Question: I have tried this a few times and I still don't get how to go into a JSON feed and retrieve what I need to grab.
The feed looks like this, in my code i'm trying to pull out all the titles. I dont know how to get down into the Json Feed.

'''
- (void)viewDidLoad
{
[super viewDidLoad];
[UIApplication sharedApplication].networkActivityIndicatorVisible = YES;
NSURL *url = [NSURL URLWithString:@"http://api.storageroomapp.com/accounts/511a4f810f66026b640007b8/collections/511a51580f66023bff000ce9/entries.json?auth_token=Zty6nKsFyqpy7Yp5DP1L&preview_api=1"];
NSURLRequest *request = [NSURLRequest requestWithURL:url];
[[NSURLConnection alloc] initWithRequest:request delegate:self];
// Do any additional setup after loading the view from its nib.
}
-(void) connection:(NSURLConnection *)connection didReceiveResponse:(NSURLResponse *)response{
data = [[NSMutableData alloc] init];
}
-(void) connection:(NSURLConnection *)connection didReceiveData:(NSData *)theData{
[data appendData:theData];
}
-(void)connectionDidFinishLoading:(NSURLConnection *) connection{
[UIApplication sharedApplication].networkActivityIndicatorVisible = NO;
news = [NSJSONSerialization JSONObjectWithData:data options:nil error:nil];
[mainTableView reloadData];
}
-(void) connection:(NSURLConnection *)connection didFailWithError:(NSError *)error{
UIAlertView *errorView = [[UIAlertView alloc] initWithTitle:@"Error" message:@"The data could not be downloaded - please make sure you're connected to either 3G or Wi-FI" delegate:nil cancelButtonTitle:@"Dismiss" otherButtonTitles:nil];
[errorView show];
[UIApplication sharedApplication].networkActivityIndicatorVisible = NO;
}
-(int)numberOfSectionsInTableView:(UITableView *)tableView{
return 1;
}
-(int)tableView:(UITableView *)tableView numberOfRowsInSection:(NSInteger)section{
return [news count];
}
- (UITableViewCell *)tableView:(UITableView *)tableView cellForRowAtIndexPath:(NSIndexPath *)indexPath{
UITableViewCell *cell = [tableView dequeueReusableCellWithIdentifier:@"MainCell"];
if (cell == nil) {
cell = [[UITableViewCell alloc]initWithStyle:UITableViewCellStyleSubtitle reuseIdentifier:@"MainCell"];
cell.textLabel.text = [[news objectAtIndex:indexPath.row] objectForKey:@"title"];
}
return cell;
}
'''
and In my .H i have NSArray *news; and NSMutableData *data.
Any help would be great, could you please explain your self clearly as I'm a total newbie to this language.
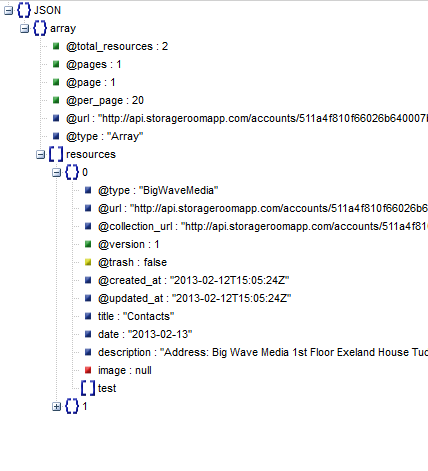
Answer: Looking at the logic that you have in your code and the sample JSON that you posted, it doesn't look like your array is being populated with what you would want.
Initially, the JSON is in the form of a dictionary (hence the curly braces in the image you provided). Therefore, you should adjust your initial parsing of the JSON to something like so:
'''
NSDictionary *dictionary = [NSJSONSerialization JSONObjectWithData:data options:nil error:nil];
'''
From here, you can receive a key from the dictionary. The one you'd be looking for is "array", which also actually is a dictionary despite its name.
'''
NSDictionary *arrayDictionary = dictionary[@"array"];
'''
Moving right along, you can finally access the "resources" array that you are looking for, and you can store that within the instance variable that you created in your .h file.
'''
news = arrayDictionary[@"resources"];
'''
Now, in the 'cellForRowAtIndexPath' method you can access various elements of this array based on the index path row that is provided to you.
'''
NSDictionary *newsItem = news[[indexPath row]];
'''
Finally, you can access various properties like the titles from that news item, and set the text label's text.
'''
NSString *title = newsItem[@"title"];
[[cell textLabel] setText:title];
'''